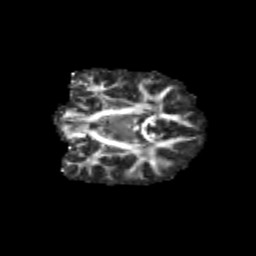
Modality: FA
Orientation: coronal
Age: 10
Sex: female
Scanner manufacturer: siemens
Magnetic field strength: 3 T
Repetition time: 3.8 s
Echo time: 0.07 s